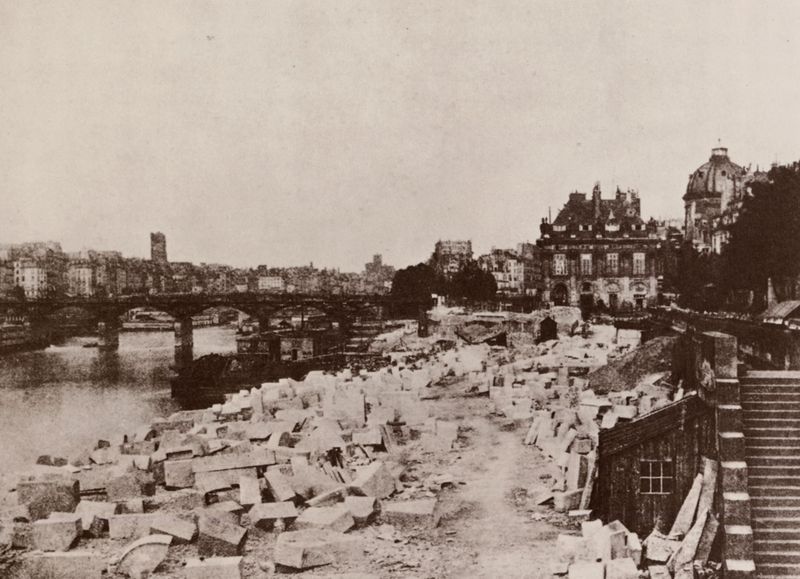
Titel: Ansicht des Pont des Arts in Paris
Künstler: Französischer Photograph
Schlagwörter: himmel, weiß, fluss, stadt, ufer, fenster, grau, hell, holz, paris, schwarz, haus, stein, steine, häuser, spiegelung, brücke, hütte, turm, dächer, ziegel, kuppel, krieg, treppe, trümmer, foto, fotografie, stadtansicht, ruine, ruinen, villa, quader, dresden, steinblöcke, pakete, hochhäuser, blöcke, baumaterial, pfeiker, zerströrung, zerstörun, zertört